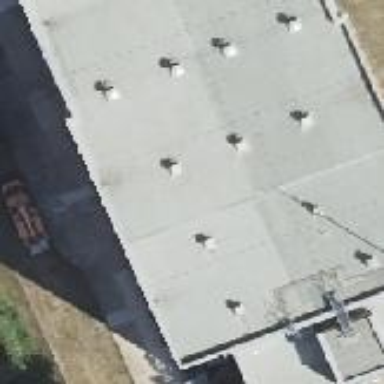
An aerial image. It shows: Industrial building.